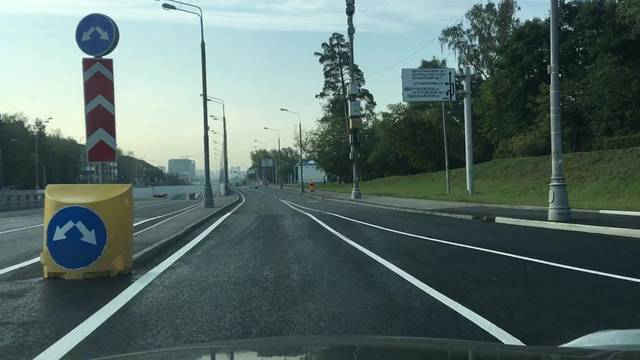
Region: Russia
Coordinates: 55.721, 37.45